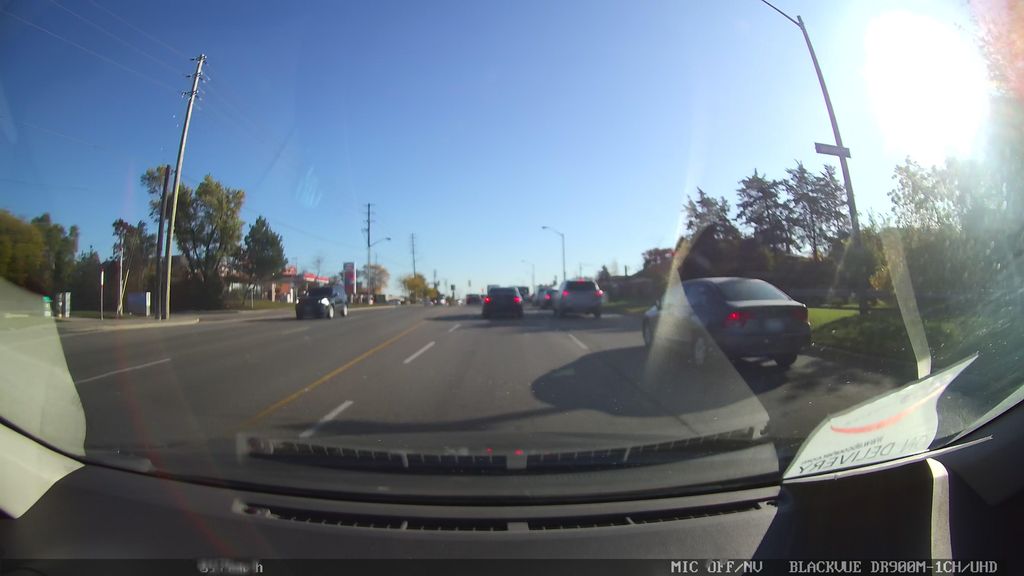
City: toronto